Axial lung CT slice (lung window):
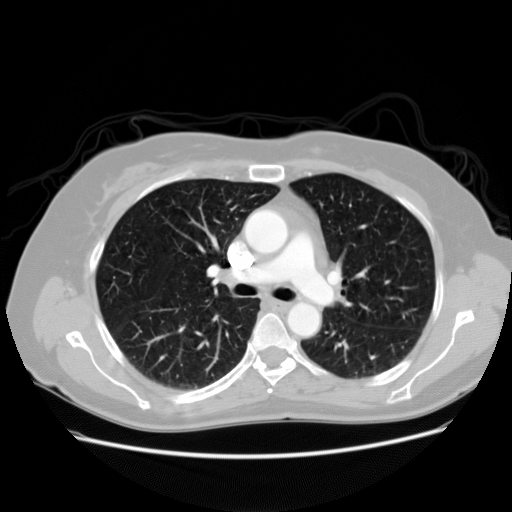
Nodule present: no